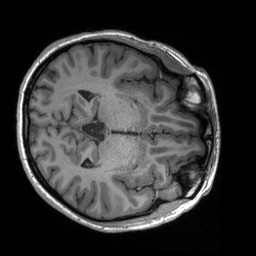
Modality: T1w
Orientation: axial
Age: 20
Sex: female
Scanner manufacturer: siemens
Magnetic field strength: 3 T
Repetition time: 2.3 s
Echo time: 0.00227 s